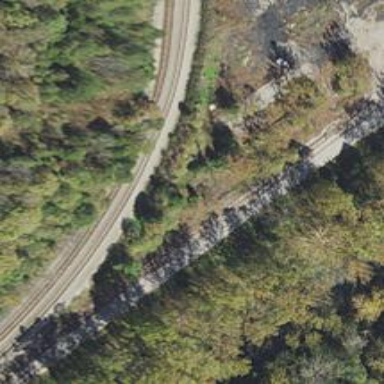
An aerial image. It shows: Railway track.